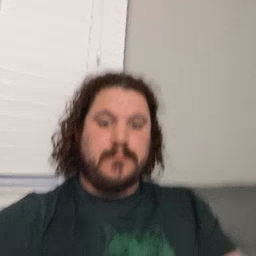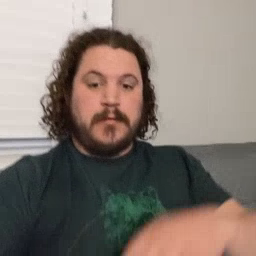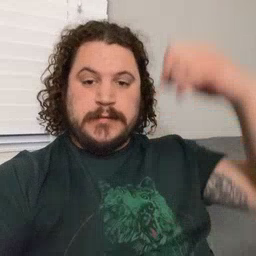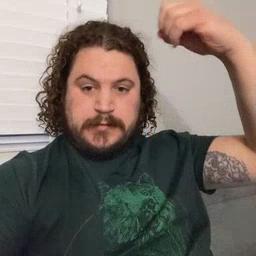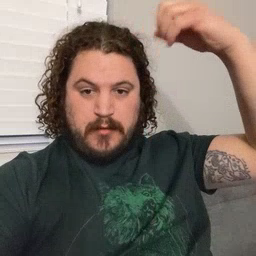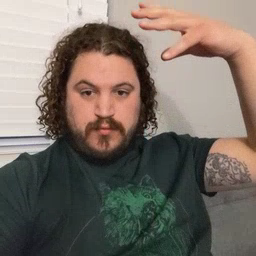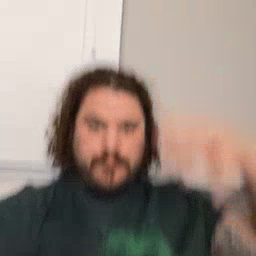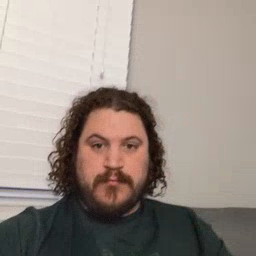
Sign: shower